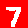
Digit: 7